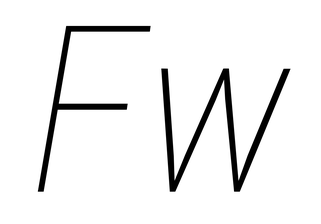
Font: Roboto-Italic_Condensed_Thin_Italic